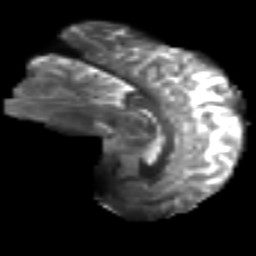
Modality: T2w
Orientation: sagittal
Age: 24
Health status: ill
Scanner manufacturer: philips
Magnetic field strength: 3 T
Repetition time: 9 s
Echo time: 0.127 s